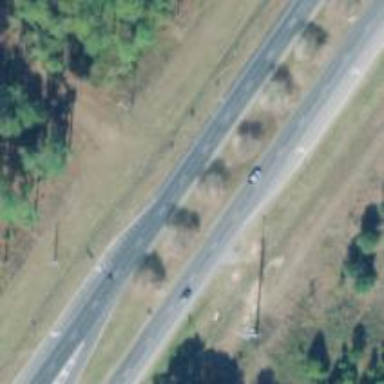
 surfaced with asphalt. It is classified as trunk highway."